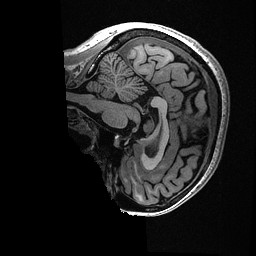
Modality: T1w
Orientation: sagittal
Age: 41
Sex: female
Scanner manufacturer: ge
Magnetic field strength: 3 T
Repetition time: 0.006952 s
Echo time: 0.00292 s